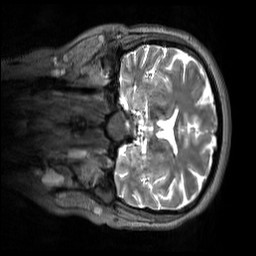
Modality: T2w
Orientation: coronal
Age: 30
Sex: female
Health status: healthy
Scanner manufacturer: siemens
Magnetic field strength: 3 T
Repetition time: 3.2 s
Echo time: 0.412 s